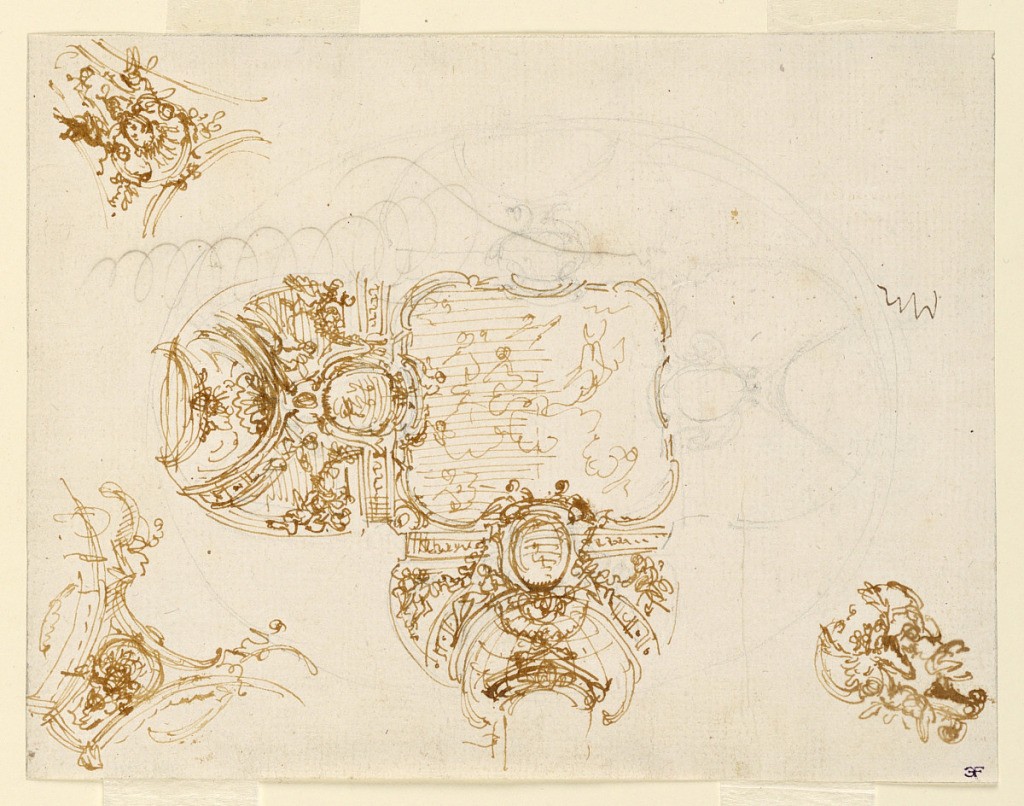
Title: Ceiling Design for the Salone di Stupinigi (Main Hall of the Hunting Lodge)
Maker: Filippo Juvarra, Italian, 1678 - 1736
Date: ca. 1730
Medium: Graphite, pen and brown ink on off-white Turin paper
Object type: Drawing
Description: Ceiling decoration with sketches of figures, cartouches, and rounded designs.